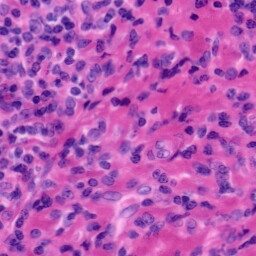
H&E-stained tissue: Tonsil